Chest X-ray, AP view. Patient: 86 years old, sex M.
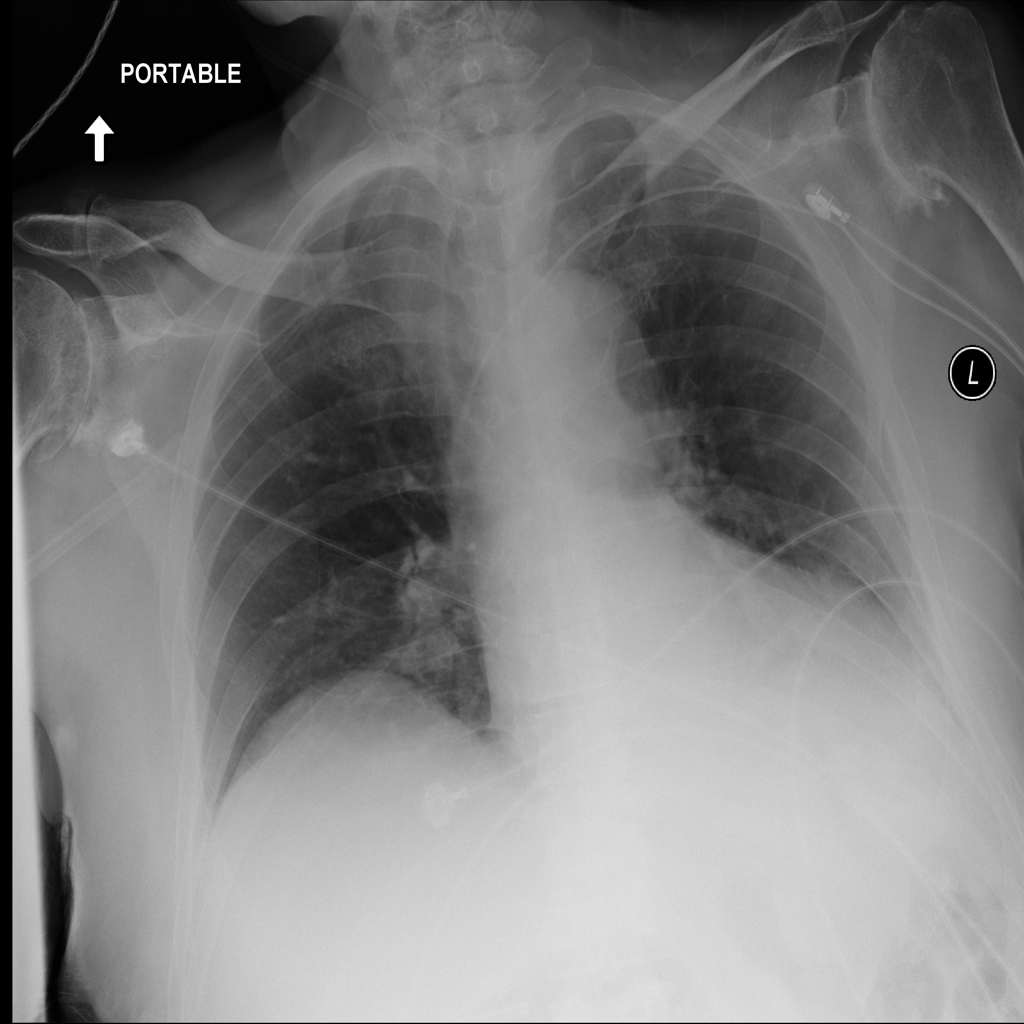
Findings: No Finding